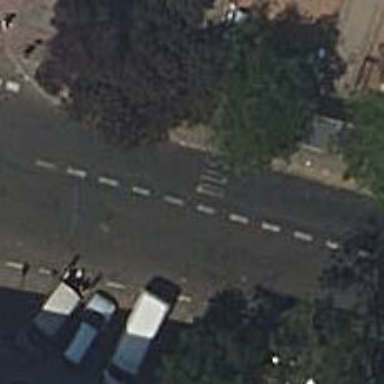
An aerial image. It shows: Public transport stop position.